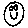
Label: smiley face